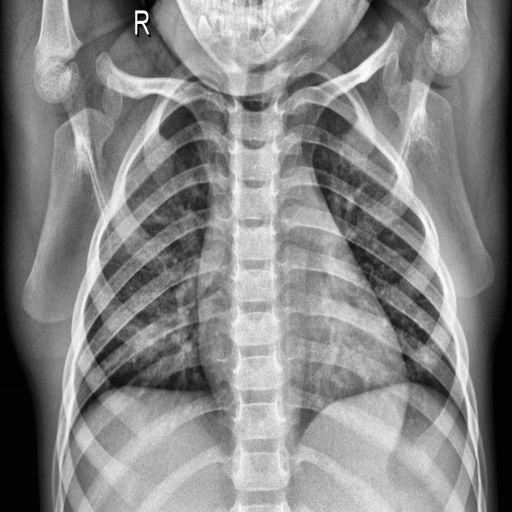
Finding: NORMAL